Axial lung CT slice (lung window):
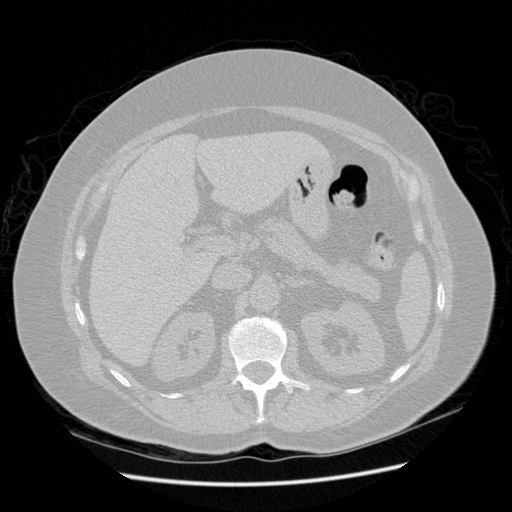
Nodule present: no